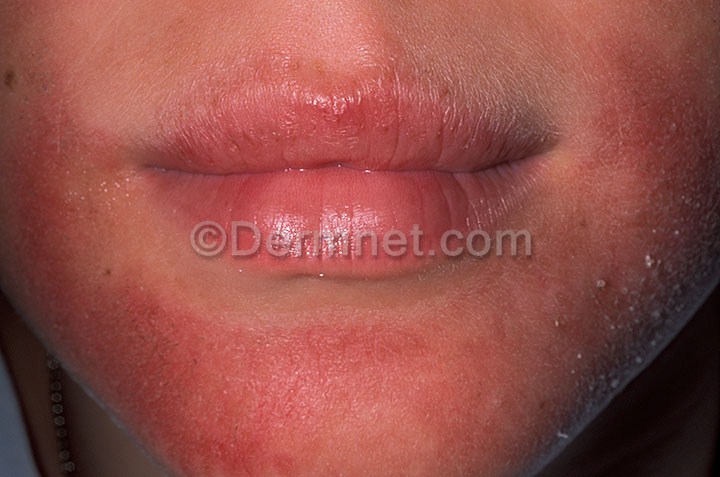
Disease: Atopic Dermatitis Photos